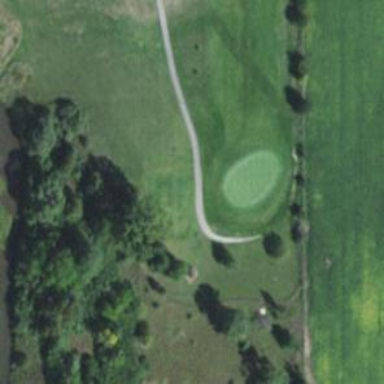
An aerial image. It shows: Path for both road and golf.